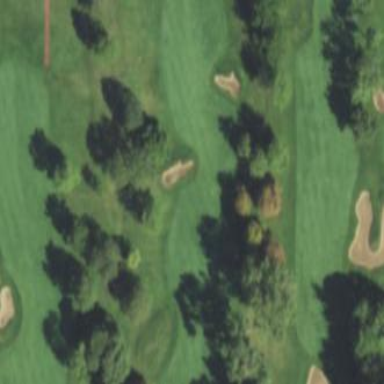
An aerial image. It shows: Well-maintained grassy area designated as golf fairway. It is part of golf sport facility.